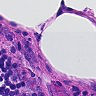
Metastatic tissue present: no